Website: home-depot
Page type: billing-address
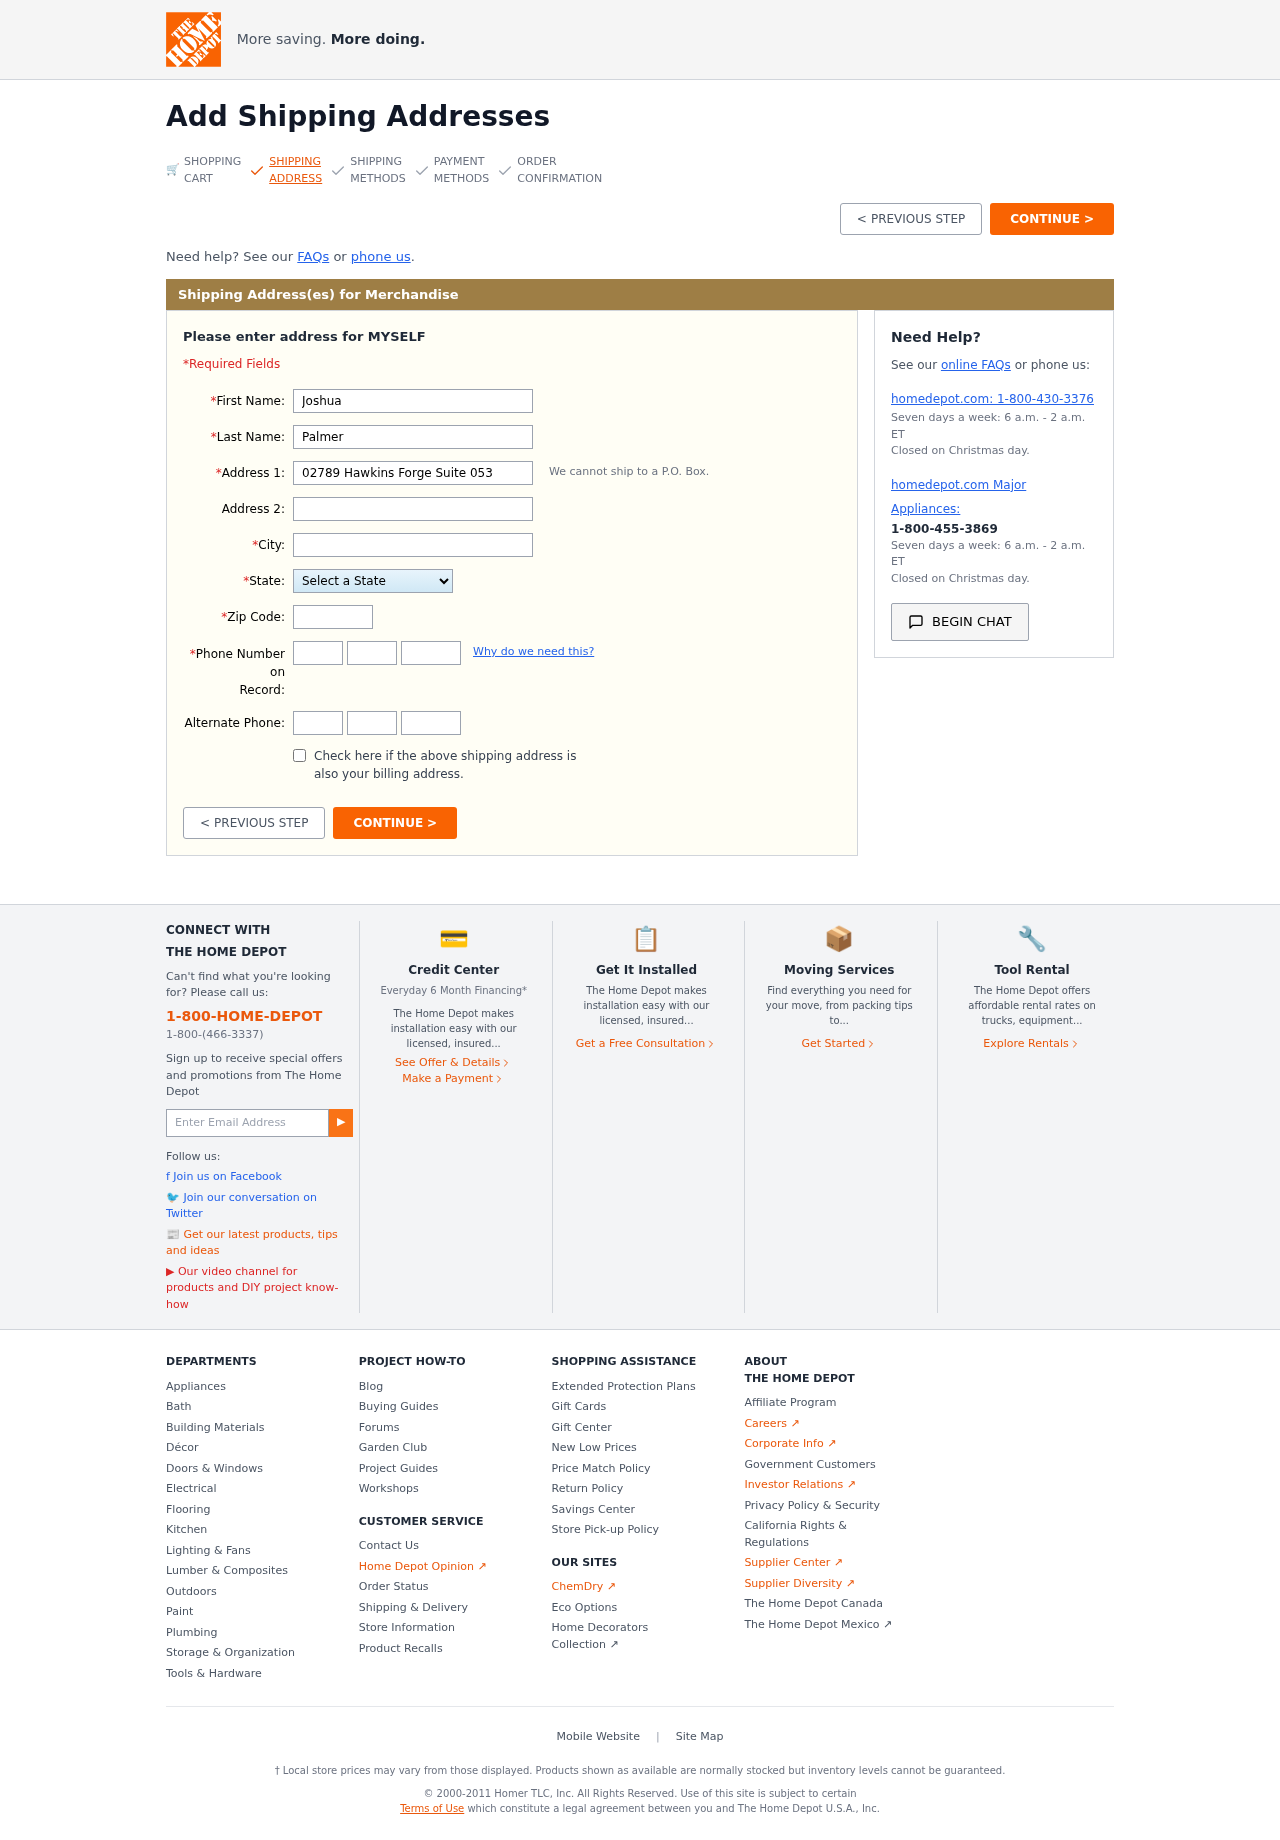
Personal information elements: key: PII_STATE
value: MP
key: PII_FIRSTNAME
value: Joshua
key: PII_LASTNAME
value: Palmer
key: PII_STREET
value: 02789 Hawkins Forge Suite 053
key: PII_CITY
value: South Courtneymouth
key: PII_POSTCODE
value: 83939
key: PII_PHONE_AREA
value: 466
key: PII_PHONE_PREFIX
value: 749
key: PII_PHONE_LINE
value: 8755